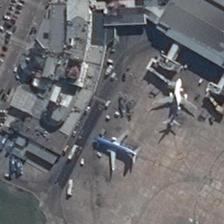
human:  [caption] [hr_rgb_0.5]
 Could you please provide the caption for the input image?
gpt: three planes are parked next to a building with a parking lot beside .

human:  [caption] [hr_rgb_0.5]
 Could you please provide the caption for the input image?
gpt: the distictive terminal building embraces the airplanes stopped here .

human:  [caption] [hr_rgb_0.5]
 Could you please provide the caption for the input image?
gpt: three planes are near a large building with a parking lot .

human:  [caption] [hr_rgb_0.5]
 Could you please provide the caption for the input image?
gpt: three planes are parked next to a large building on an airport .

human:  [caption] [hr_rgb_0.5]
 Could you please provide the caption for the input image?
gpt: three planes are parked next to a large building on an airport .